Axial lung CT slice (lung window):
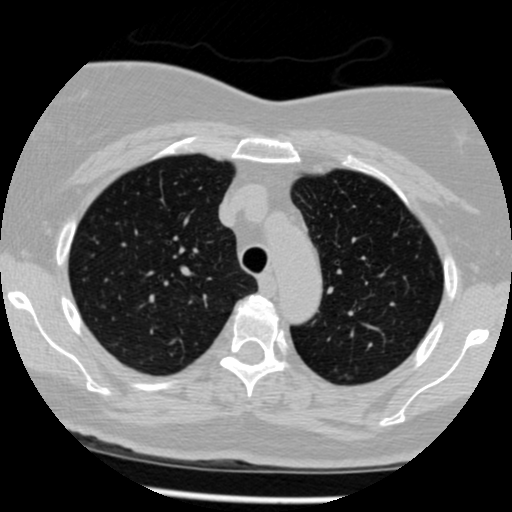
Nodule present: no